Question: If I resize browser window (Newest Chrome in my case) so it gets horizontal scrollbar then the header div gets "cut off". In that case scrolling to right reveals some empty space. This is because the main content other then header have fixed width.
But the header div has 100% width and div is a block element by default also so it should stretch by itself to the 100% of the page width. Why it is not doing so? Shouldn't it be the default behavior? And why StackOverflow team didn't fix it?
The problem I found on many pages, including StackOverflow:

So I've been googling, even found a solution for a problem but not satisfactory enough. The solution is to set the <URL>. But isn't there a better solution?
I'm searching for a better solution, if any? Also I'm searching for an reasonable explanation why div's default behavior to stretch 100% of the width doesn't apply here?
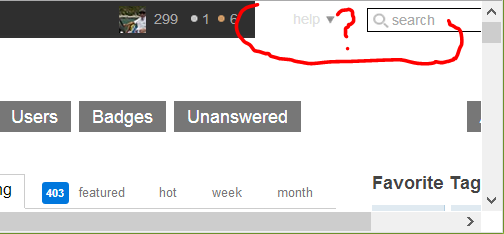
Answer: You see a white space because, somewhere on the page, most likely under the header element, there is an element which is bigger than 100% - that's why you see the horizontal scrollbar.
The header infact is 100%, which means it's shorter than the full width of the document - therefore the white space.
To debug, I usually open the inspector and start from the bottom to the top and delete the sibling of the header, one by one, till I get to the point where everything is no more white space. At that point you know the problem is with the last element you just deleted. Try to look for errors in that particular element.